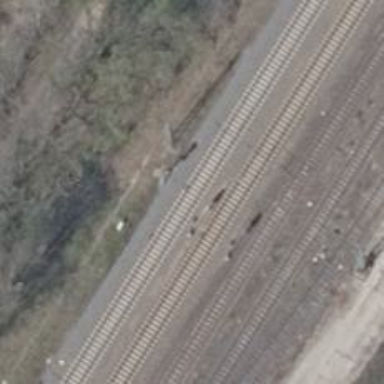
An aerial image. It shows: Railway signal.